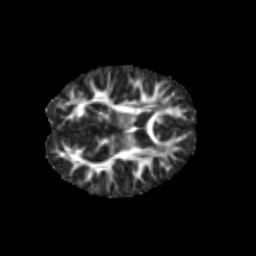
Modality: FA
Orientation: axial
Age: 6
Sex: male
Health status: healthy